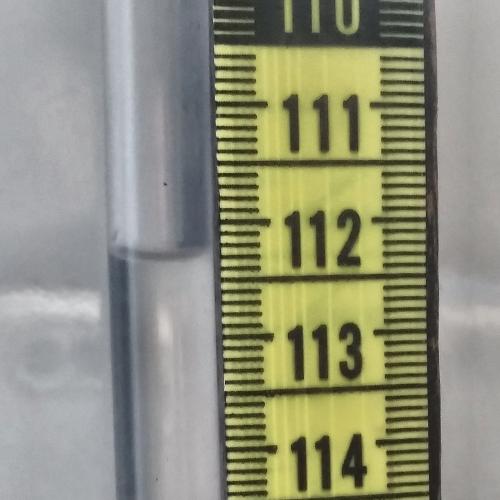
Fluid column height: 112.3 cm